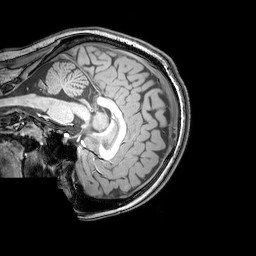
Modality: T1w
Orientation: sagittal
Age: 23
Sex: female
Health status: healthy
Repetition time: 0.081 s
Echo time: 0.037 s